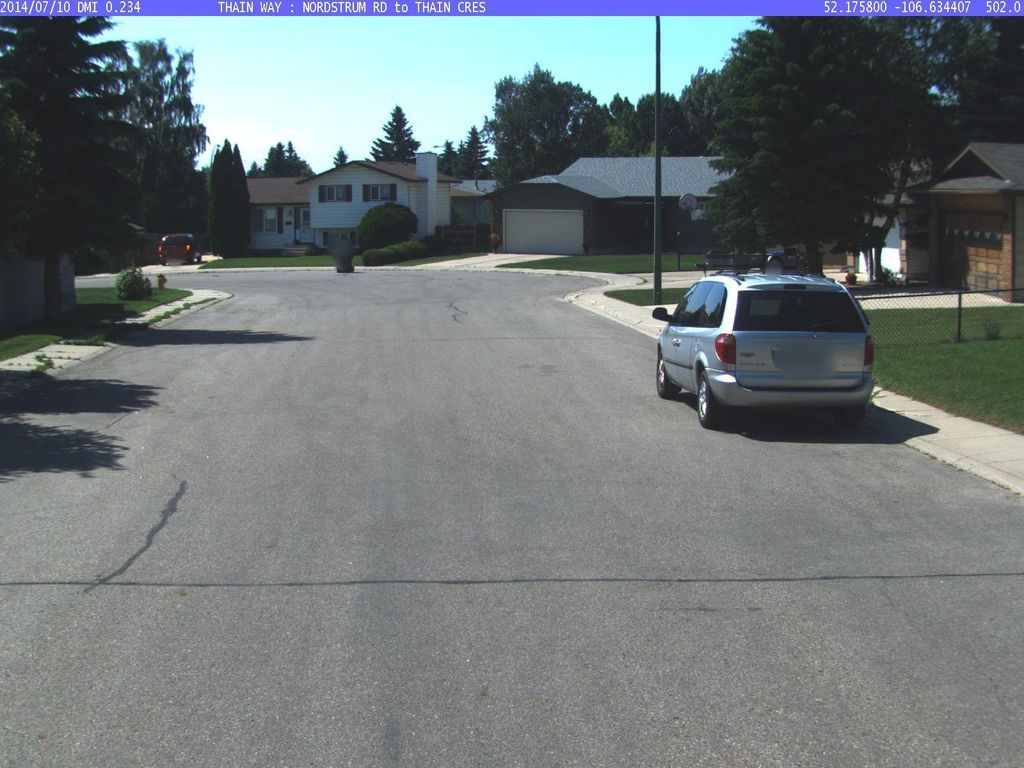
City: saskatoon